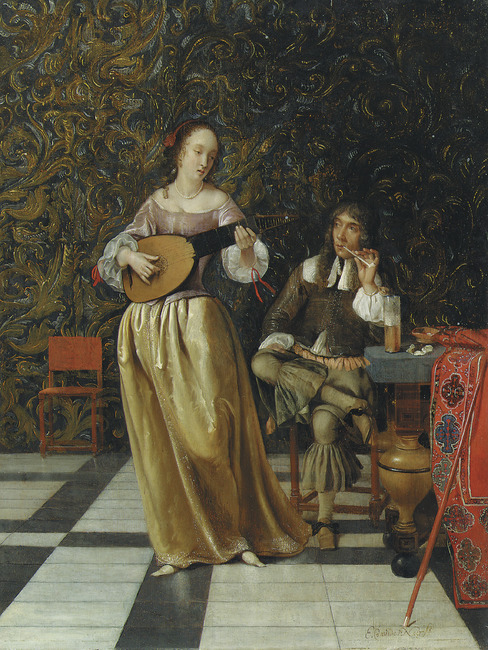
Title: Woman playing a lute and man smoking a pipe in a fashionable interior
Artist: Eglon van der Neer
Earliest date: 1660
Latest date: 1663
Genre: painting
Iconography: Tobacco
Keywords: genre, interior view, two human figures, full-length portrait, making music, lute, pipe, smoking (activity), gilt leather hanging, checkered stone floor, beer, table carpet